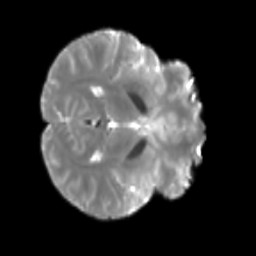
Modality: T2w
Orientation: axial
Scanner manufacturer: siemens
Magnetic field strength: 3 T
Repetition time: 4 s
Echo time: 0.0594 s